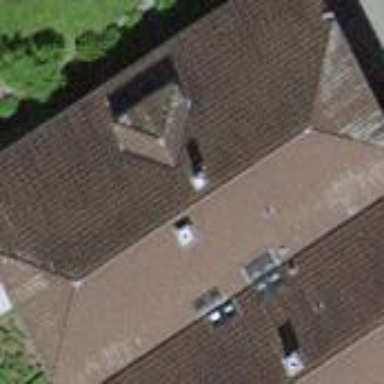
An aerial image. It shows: Hipped roof house.